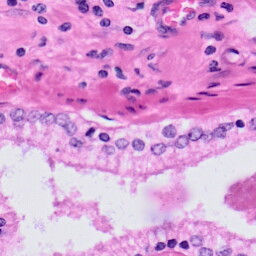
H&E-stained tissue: Prostate